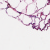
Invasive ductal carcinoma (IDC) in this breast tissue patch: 0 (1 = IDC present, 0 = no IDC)